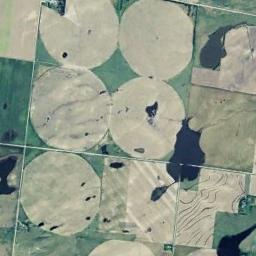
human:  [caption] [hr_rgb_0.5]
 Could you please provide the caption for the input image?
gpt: Some bare circle farmland are in the light green land .

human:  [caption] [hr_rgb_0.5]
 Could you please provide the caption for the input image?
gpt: Five neatly arranged earthen yellow circular fields .

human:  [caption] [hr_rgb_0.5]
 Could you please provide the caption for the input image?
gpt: Several khaki circular farmlands are surrounded by some square farmlands .

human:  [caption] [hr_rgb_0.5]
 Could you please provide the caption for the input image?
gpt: There are several yellow circular farmlands of the same size arranged neatly .

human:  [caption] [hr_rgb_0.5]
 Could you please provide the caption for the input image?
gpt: The circular farmland in the upper left corner is the largest .